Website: home-depot
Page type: delivery-shipping
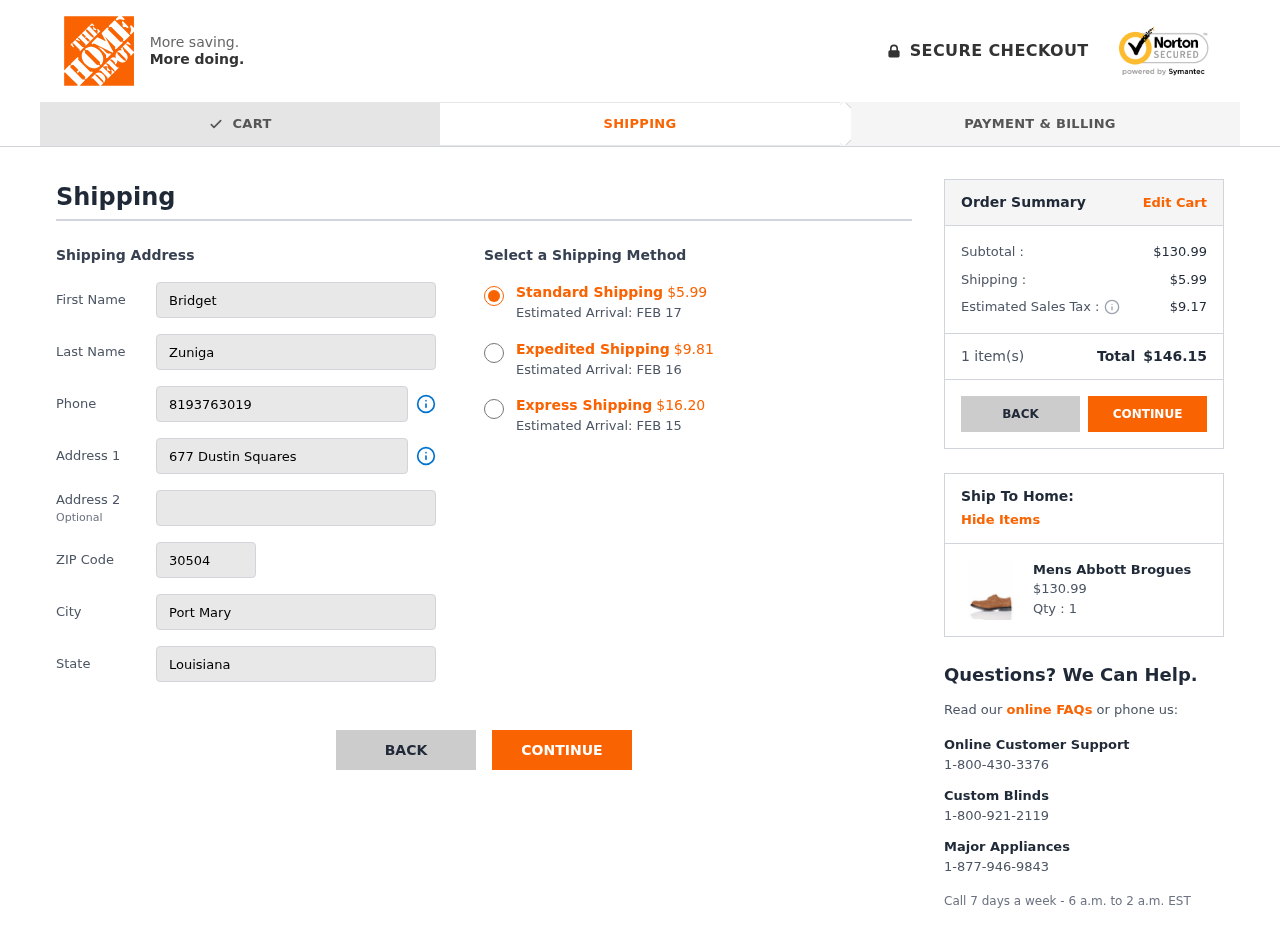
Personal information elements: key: PII_CITY
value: Port Mary
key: PII_FIRSTNAME
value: Bridget
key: PII_LASTNAME
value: Zuniga
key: PII_PHONE
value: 8193763019
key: PII_POSTCODE
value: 30504
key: PII_STATE
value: Louisiana
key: PII_STREET
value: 677 Dustin Squares
Product elements: key: PRODUCT1_NAME
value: Mens Abbott Brogues
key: PRODUCT1_PRICE
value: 130.99
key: PRODUCT1_QUANTITY
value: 1
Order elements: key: ORDER_SHIPPING_COST_STANDARD
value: $5.99
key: ORDER_DELIVERY_DATE
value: FEB 17
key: ORDER_SHIPPING_COST_EXPEDITED
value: $9.81
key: ORDER_DELIVERY_DATE_EXPEDITED
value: FEB 16
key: ORDER_SHIPPING_COST_EXPRESS
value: $16.20
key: ORDER_DELIVERY_DATE_EXPRESS
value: FEB 15
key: ORDER_SUBTOTAL
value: $130.99
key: ORDER_SHIPPING_COST
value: $5.99
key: ORDER_TAX
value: $9.17
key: ORDER_NUM_ITEMS
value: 1
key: ORDER_TOTAL
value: $146.15